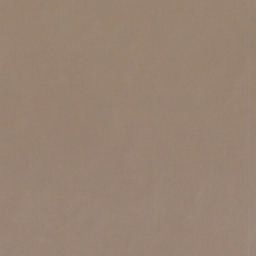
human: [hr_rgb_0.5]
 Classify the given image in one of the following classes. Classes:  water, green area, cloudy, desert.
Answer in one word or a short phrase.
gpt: cloudy